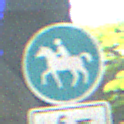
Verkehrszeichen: Reitweg
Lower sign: EinspurigeFahrzeugeFrei2
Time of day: Midday
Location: Outdoor (Suburban)
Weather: Clear
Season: NotSpecified
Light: Natural